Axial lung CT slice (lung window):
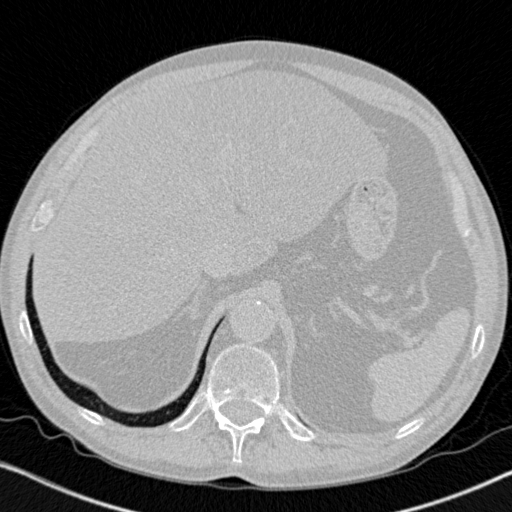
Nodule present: no